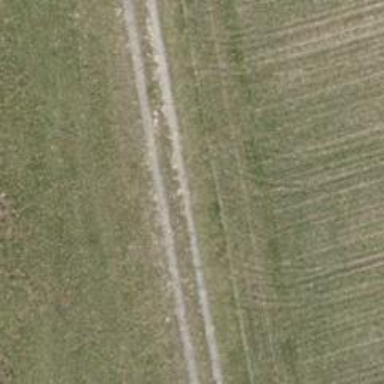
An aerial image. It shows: Gravel track with track type of grade3.